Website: macys
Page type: delivery-shipping
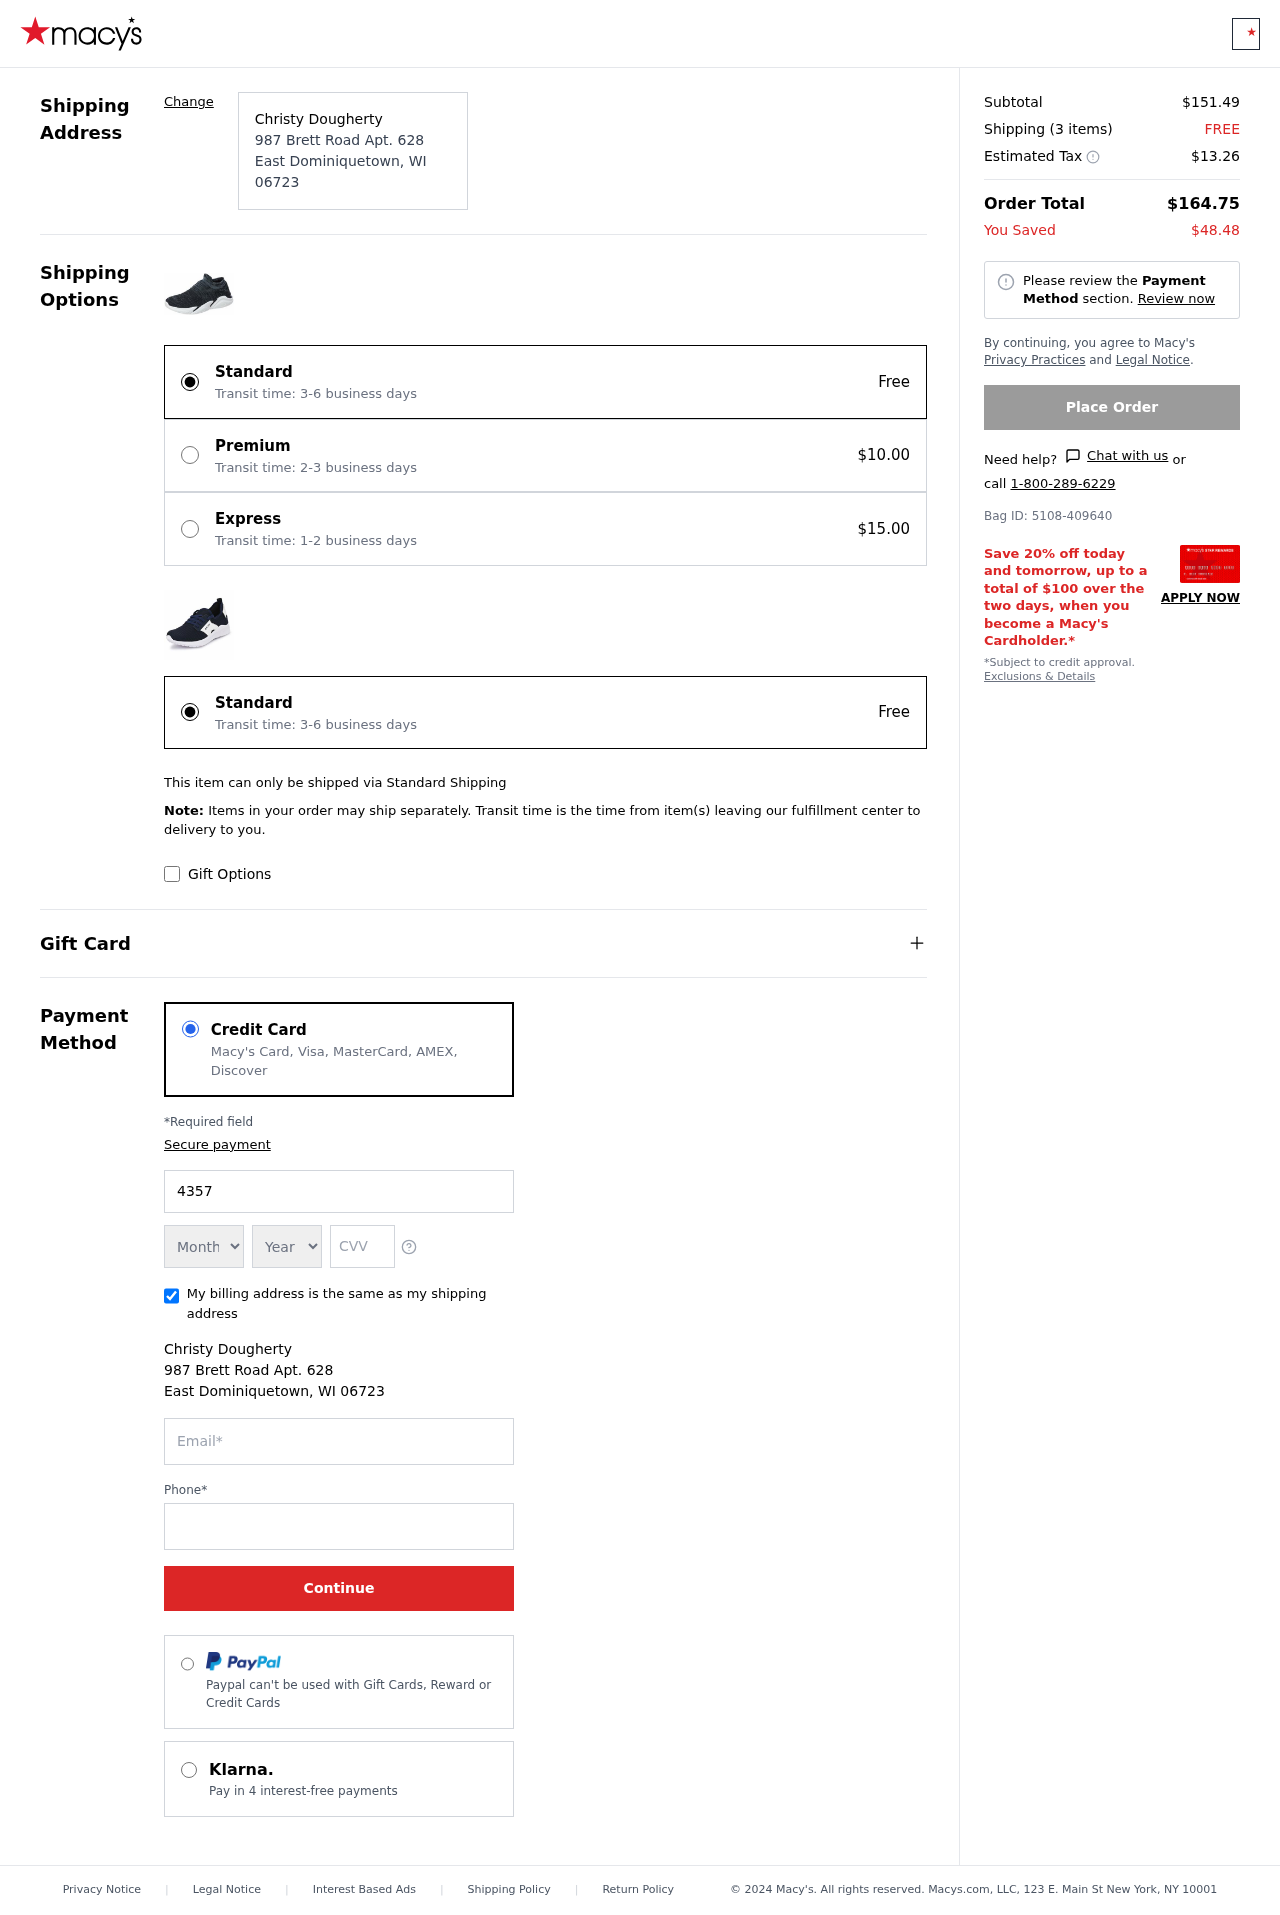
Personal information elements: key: PII_CARD_EXPIRY_MONTH
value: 08
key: PII_CARD_EXPIRY_YEAR
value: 29
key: PII_CITY
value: East Dominiquetown
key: PII_CITY_STATE_ZIP
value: East Dominiquetown, WI 06723
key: PII_FULLNAME
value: Christy Dougherty
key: PII_POSTCODE
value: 06723
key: PII_STATE_ABBR
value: WI
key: PII_STREET
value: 987 Brett Road Apt. 628
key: PII_CARD_NUMBER
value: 4357 4219 0515 4786
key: PII_CARD_CVV
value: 582
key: PII_EMAIL
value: christy_dougherty@gmail.com
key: PII_PHONE
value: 5935337143
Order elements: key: ORDER_SUBTOTAL
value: $151.49
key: ORDER_NUM_ITEMS
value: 3
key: ORDER_SHIPPING_COST
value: FREE
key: ORDER_TAX
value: $13.26
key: ORDER_TOTAL
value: $164.75
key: ORDER_SAVINGS
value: $48.48
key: ORDER_BAG_ID
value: Bag ID: 5108-409640